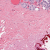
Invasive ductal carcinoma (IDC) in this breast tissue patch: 0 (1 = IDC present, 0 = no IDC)